Question: I install PyInstaller step by step like every guide says, but it just won't work.
When i try run something like that 'python makespec.py --help' makespec.py just no response. No error or something, it just return empty line -

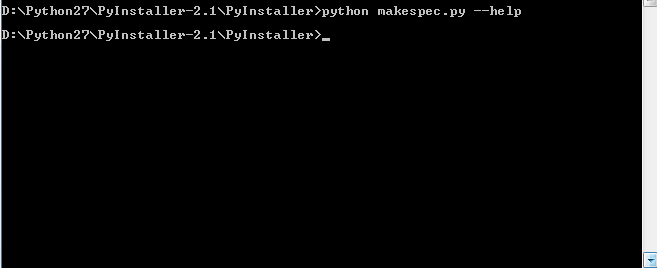
Answer: just do,
'''
python pyinstaller.py --help
'''